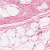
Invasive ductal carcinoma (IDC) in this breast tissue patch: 0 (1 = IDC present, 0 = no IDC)